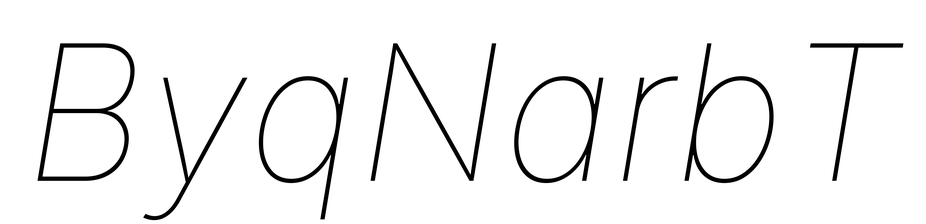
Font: Inter-Italic_Thin_Italic